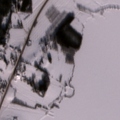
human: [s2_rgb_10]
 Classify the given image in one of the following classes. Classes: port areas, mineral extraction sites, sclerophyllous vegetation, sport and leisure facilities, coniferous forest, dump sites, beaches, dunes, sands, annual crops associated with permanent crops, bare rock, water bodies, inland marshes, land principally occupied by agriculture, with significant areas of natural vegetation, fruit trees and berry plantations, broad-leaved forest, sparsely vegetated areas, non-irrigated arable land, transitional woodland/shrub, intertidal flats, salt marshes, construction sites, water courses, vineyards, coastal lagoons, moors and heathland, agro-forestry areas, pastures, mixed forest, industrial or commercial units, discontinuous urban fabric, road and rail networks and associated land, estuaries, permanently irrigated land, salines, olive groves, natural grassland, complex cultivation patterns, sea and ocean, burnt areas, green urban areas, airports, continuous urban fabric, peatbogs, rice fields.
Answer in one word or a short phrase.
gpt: non-irrigated arable land, land principally occupied by agriculture, with significant areas of natural vegetation, coniferous forest, water bodies